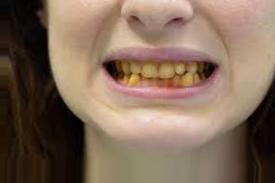
Condition: Tooth Discoloration